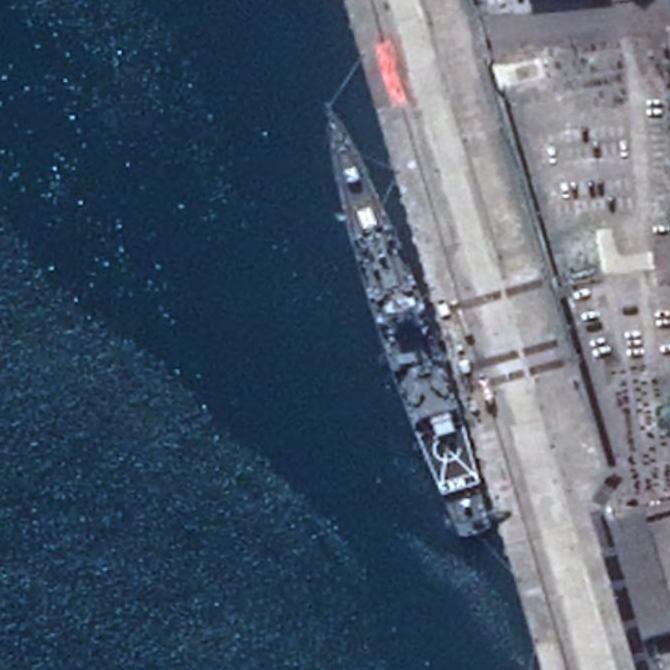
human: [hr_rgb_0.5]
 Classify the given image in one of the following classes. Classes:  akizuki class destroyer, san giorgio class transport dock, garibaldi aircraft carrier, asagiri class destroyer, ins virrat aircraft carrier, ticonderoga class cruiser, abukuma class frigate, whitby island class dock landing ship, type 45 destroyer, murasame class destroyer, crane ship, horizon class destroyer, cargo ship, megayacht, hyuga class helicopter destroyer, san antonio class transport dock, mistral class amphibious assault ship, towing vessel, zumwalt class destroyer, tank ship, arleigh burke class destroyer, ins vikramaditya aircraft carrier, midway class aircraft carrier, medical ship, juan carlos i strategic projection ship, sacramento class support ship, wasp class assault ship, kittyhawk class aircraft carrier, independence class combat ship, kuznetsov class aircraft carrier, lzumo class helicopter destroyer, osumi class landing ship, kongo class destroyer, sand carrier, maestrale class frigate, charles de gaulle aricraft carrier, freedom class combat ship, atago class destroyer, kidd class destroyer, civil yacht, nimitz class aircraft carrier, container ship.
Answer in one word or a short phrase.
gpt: Kidd class destroyer